Brain MRI, t2w sequence, axial 2D slice.
Patient: age 33, sex M, weight 90 kg, height 1.9 m
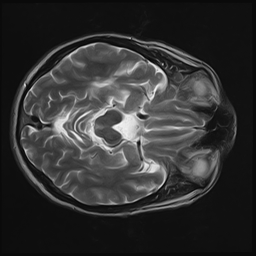